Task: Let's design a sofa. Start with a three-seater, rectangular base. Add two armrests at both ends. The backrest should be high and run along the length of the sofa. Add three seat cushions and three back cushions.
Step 76:
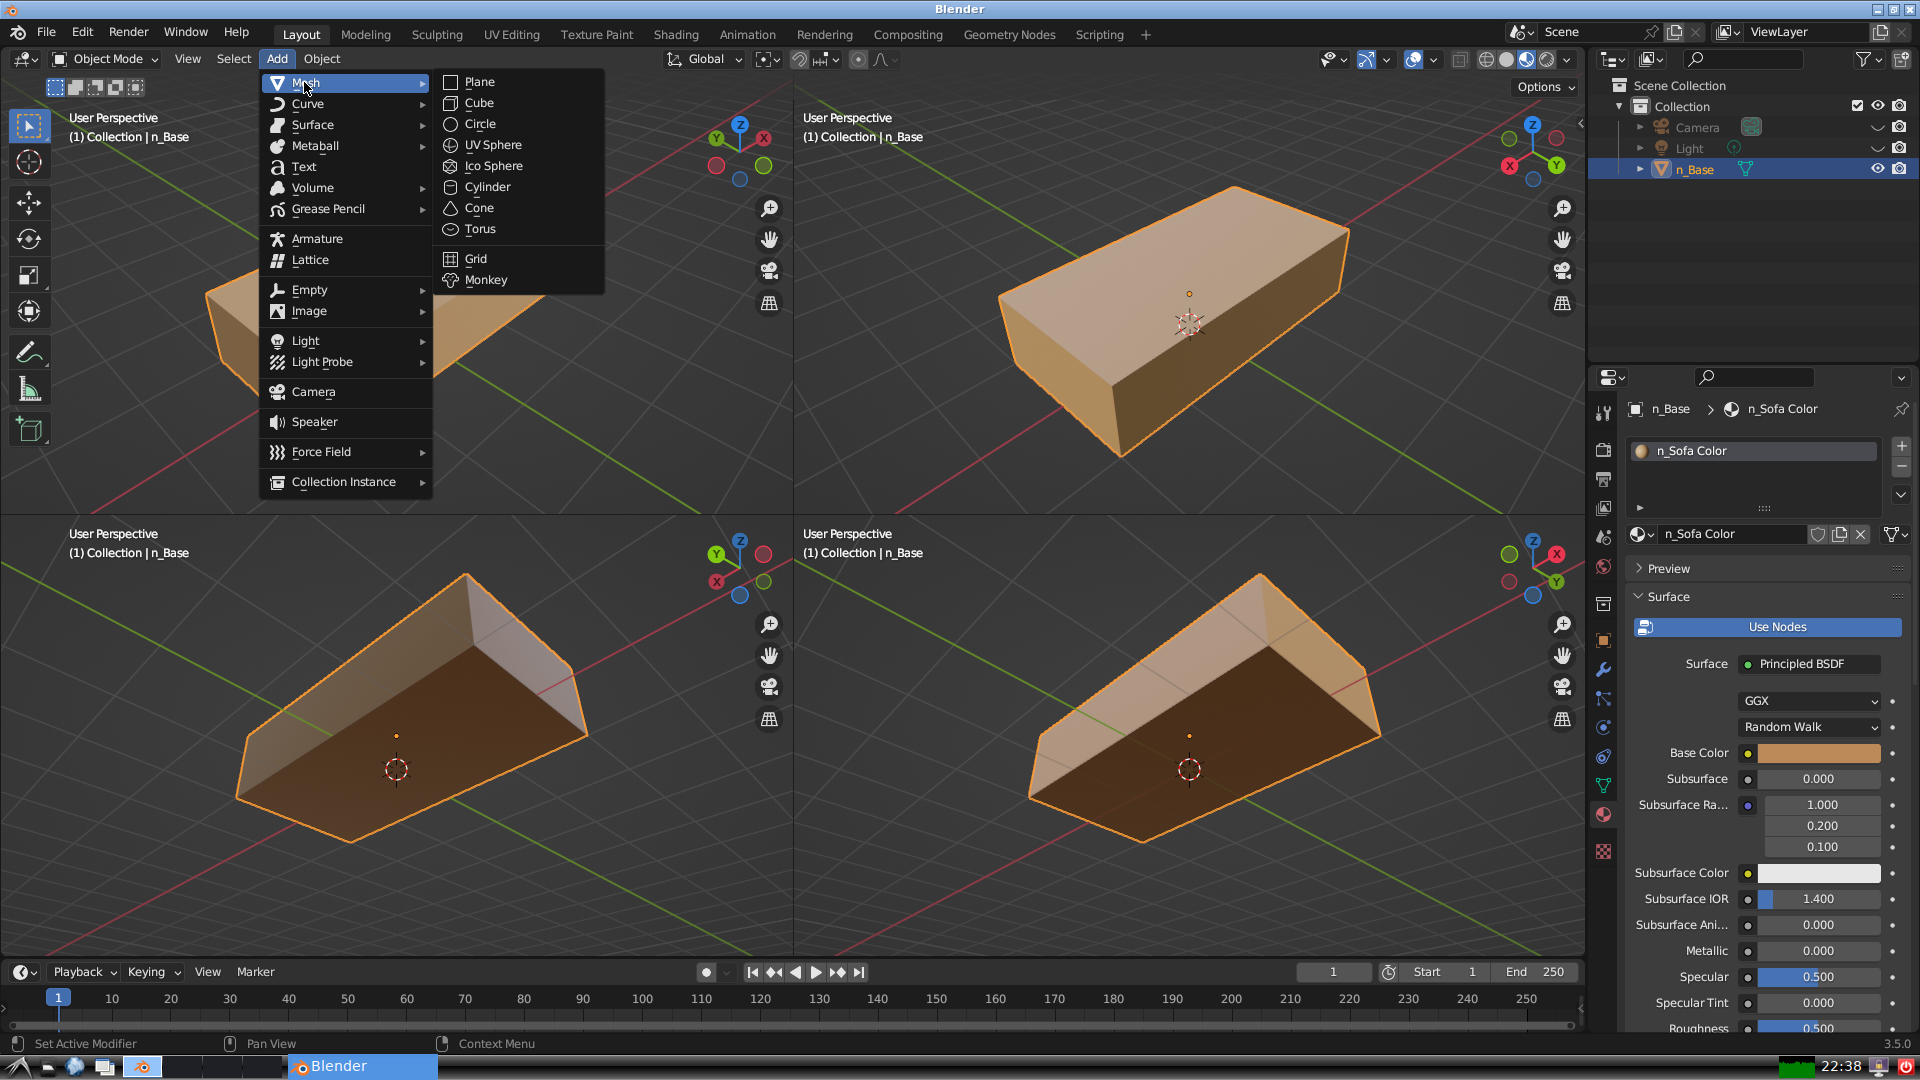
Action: {"mouse_move": [499, 101]}